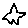
Label: star